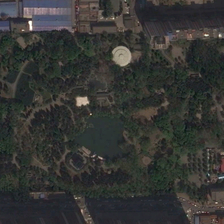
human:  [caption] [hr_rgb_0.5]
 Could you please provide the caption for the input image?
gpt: a park with many green trees and a pond is near some buildings .

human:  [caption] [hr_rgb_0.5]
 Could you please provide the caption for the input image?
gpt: a park with many green trees and a pond is near some buildings .

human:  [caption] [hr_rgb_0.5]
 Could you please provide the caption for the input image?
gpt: a park with many green trees and a pond is near some buildings .

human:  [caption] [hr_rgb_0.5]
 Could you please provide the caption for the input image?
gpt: a park with many green trees and a pond is near some buildings .

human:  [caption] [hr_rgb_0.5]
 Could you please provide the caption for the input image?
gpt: a park with many green trees and a pond is near some buildings .